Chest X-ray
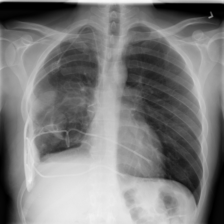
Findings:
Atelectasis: negative
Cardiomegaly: negative
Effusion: negative
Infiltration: negative
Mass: negative
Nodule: negative
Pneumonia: negative
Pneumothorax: negative
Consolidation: negative
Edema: negative
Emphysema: negative
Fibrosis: negative
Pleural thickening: negative
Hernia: negative